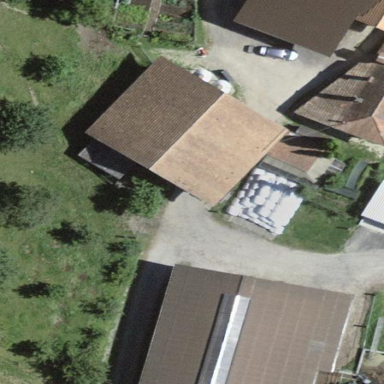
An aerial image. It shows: Farm auxiliary building.